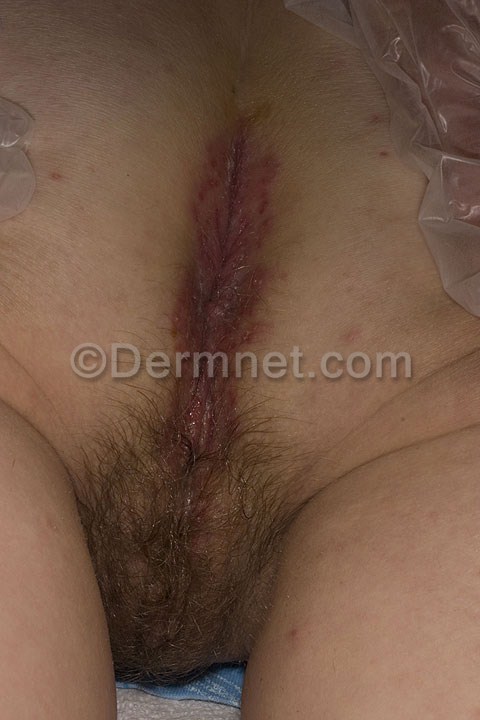
Disease: Herpes HPV and other STDs Photos